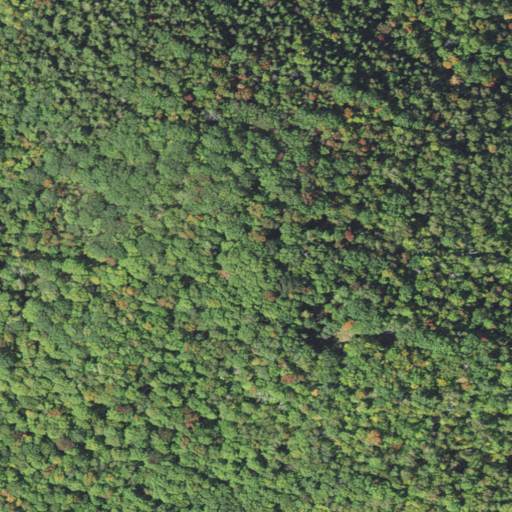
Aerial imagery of mountain in New Hampshire named Clement Hill containing deciduous forest, mixed forest, and evergreen forest